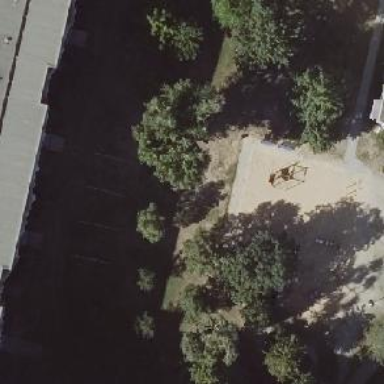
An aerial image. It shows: Playground area for leisure activities on the land.